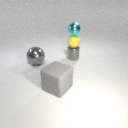
small yellow rubber sphere above small gray metal cylinder